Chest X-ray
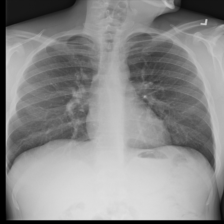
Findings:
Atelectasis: negative
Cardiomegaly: negative
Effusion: negative
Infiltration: positive
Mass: negative
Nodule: negative
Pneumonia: negative
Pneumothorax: negative
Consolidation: negative
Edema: negative
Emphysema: negative
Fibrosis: negative
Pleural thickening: negative
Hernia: negative